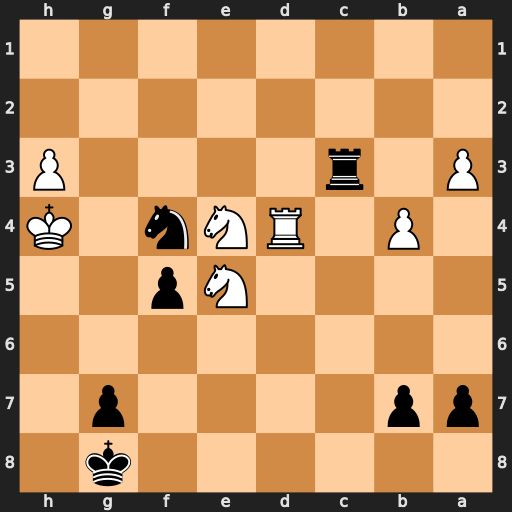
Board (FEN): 6k1/pp4p1/8/4Np2/1P1RNn1K/P1r4P/8/8
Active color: b
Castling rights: -
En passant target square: -
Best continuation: Rxh3+ Kg5 Ne6+ Kxf5 Nxd4+